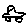
Label: car